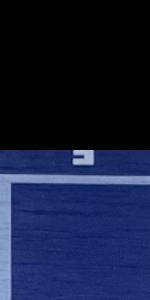
Label: Empty